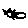
Label: cat